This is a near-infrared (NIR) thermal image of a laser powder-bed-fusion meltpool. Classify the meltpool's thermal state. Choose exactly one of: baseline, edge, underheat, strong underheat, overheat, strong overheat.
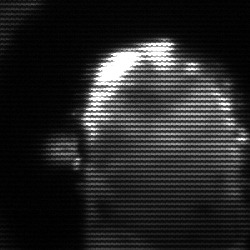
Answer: baseline